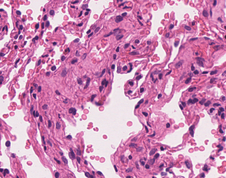
Tumor epithelial tissue: no
Tumor-associated stroma tissue: no
Normal tissue: yes